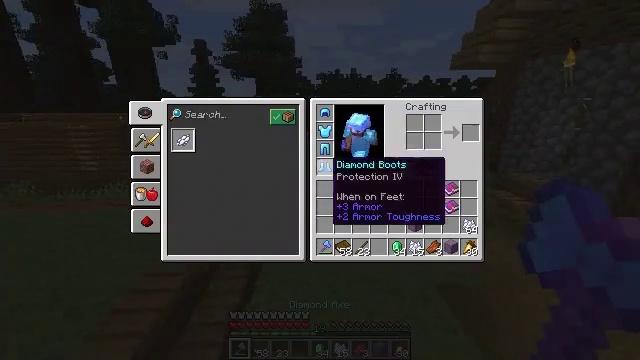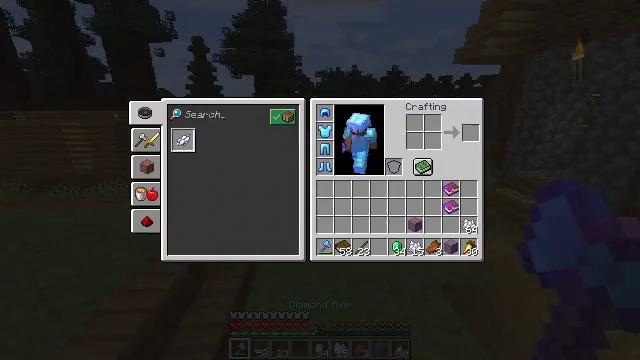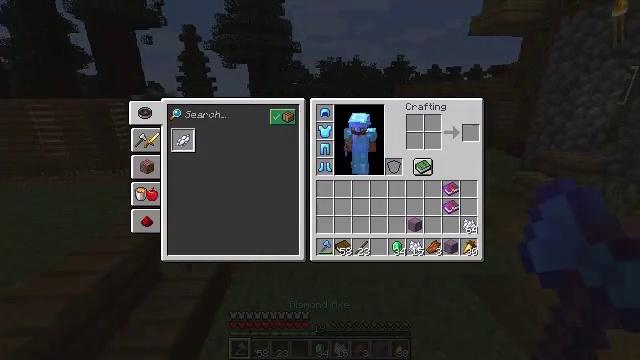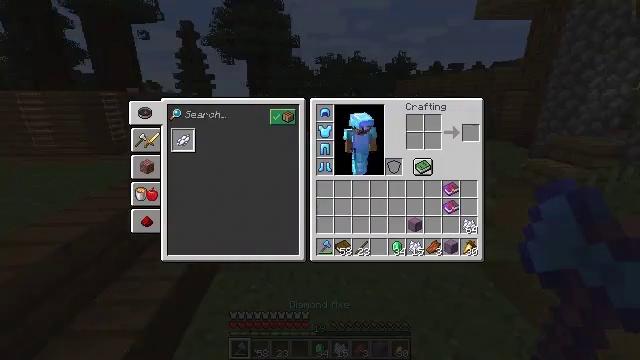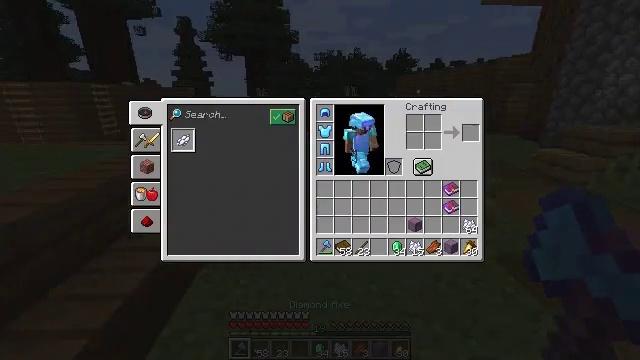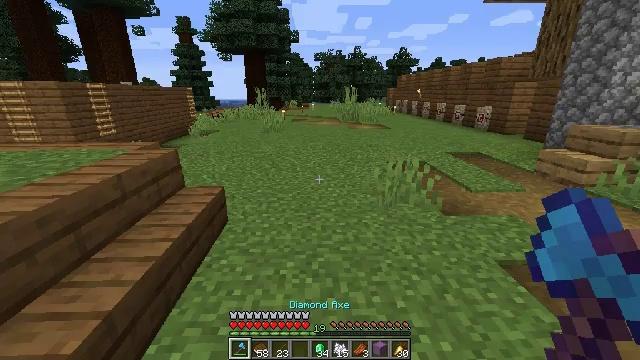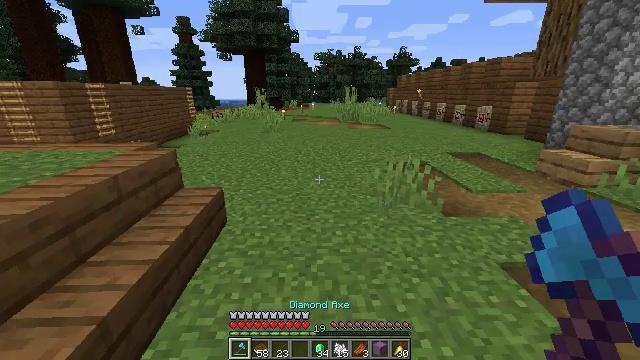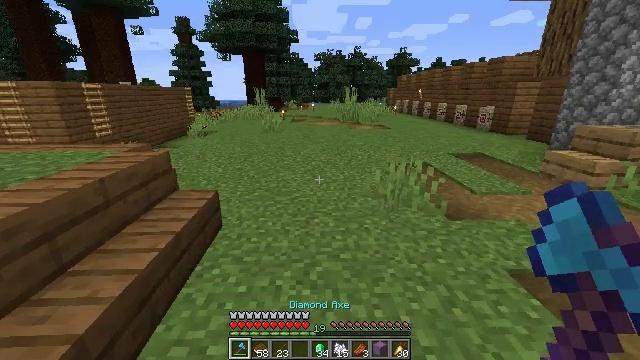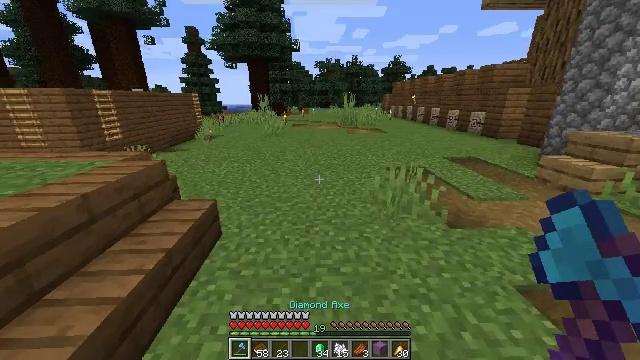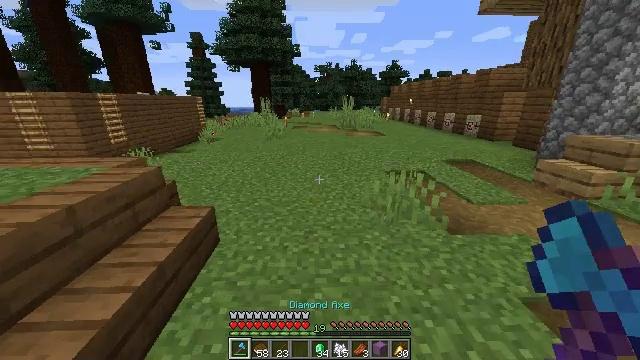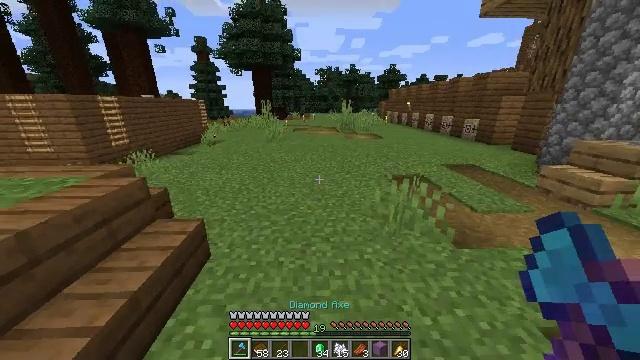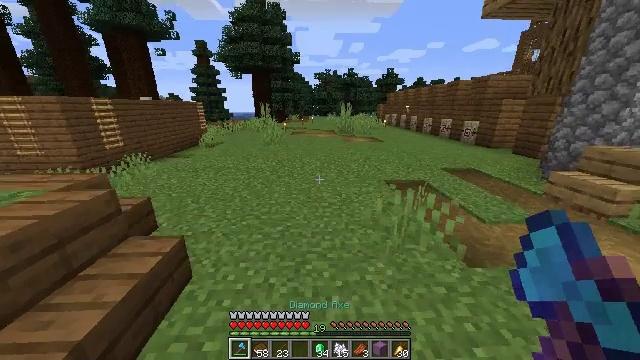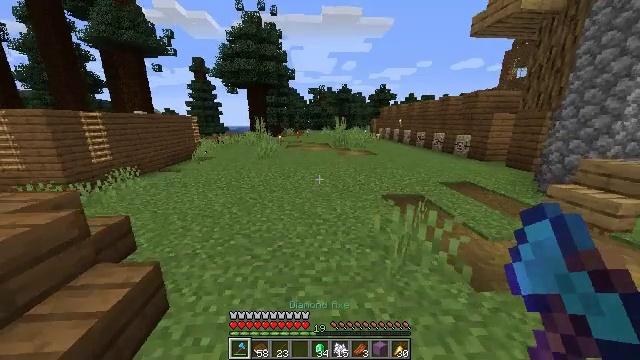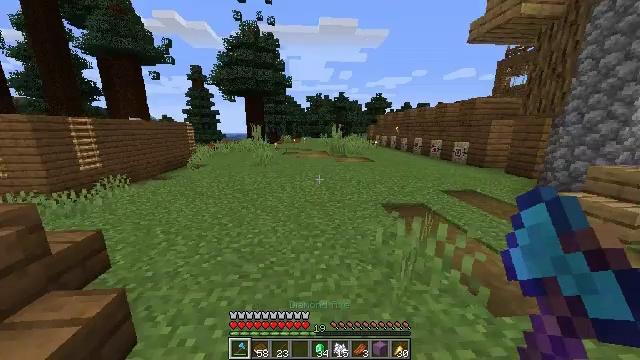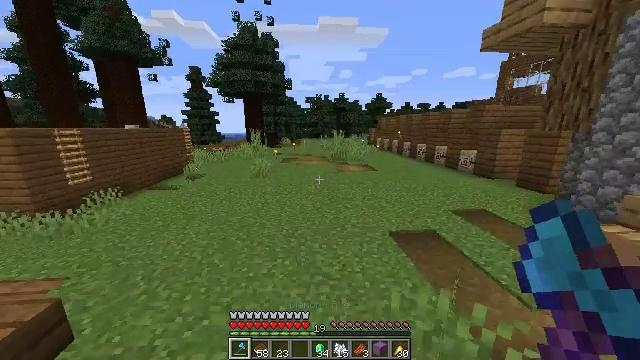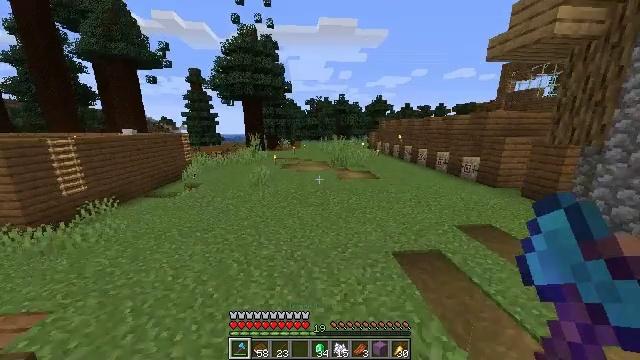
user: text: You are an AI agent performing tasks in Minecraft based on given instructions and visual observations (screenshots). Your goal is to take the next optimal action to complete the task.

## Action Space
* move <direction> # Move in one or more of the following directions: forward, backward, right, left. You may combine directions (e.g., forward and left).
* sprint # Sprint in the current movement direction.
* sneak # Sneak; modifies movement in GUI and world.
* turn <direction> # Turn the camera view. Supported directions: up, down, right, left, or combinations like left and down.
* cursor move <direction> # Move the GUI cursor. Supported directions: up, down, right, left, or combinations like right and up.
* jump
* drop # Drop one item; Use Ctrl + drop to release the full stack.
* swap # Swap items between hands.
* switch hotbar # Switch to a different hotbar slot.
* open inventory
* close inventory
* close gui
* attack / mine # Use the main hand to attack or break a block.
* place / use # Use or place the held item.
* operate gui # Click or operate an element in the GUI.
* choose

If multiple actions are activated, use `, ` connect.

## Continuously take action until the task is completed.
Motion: motion action
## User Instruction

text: Combine a book with experience levels to craft an enchanted book.
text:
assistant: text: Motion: cursor move right and up, close inventory
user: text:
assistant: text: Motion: cursor move right, open gui
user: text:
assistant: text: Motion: cursor move right
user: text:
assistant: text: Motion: no_op
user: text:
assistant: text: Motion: no_op
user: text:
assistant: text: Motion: close gui
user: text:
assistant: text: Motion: move forward, sprint, open inventory
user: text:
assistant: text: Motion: move forward, sprint
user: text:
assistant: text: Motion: move forward, sprint
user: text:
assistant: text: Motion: move forward, sprint
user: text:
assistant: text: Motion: move forward, sprint
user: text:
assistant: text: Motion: move forward, sprint, turn right and up
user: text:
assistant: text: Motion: move forward, sprint, turn up
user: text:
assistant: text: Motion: move forward, sprint, jump
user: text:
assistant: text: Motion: move forward, sprint, jump
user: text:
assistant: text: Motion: move forward, sprint, jump
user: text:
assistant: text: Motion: move forward, sprint, jump
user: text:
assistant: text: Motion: move forward, sprint, jump
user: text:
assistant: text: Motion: move forward, sprint, jump
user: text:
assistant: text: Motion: move forward, sprint, jump
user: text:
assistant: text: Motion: move forward, sprint, jump
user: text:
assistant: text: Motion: move forward, sprint, jump
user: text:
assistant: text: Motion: move forward, sprint, jump
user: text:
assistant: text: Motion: move forward, sprint, turn down, jump
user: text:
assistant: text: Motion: move forward, sprint, jump
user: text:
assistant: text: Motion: move forward, sprint, jump
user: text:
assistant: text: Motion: move forward, sprint, jump
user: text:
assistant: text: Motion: move forward, sprint, jump
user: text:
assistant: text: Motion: move forward, sprint, jump
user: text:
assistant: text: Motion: move forward, sprint, jump